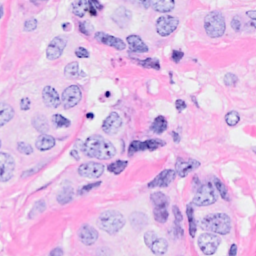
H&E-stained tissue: Breast